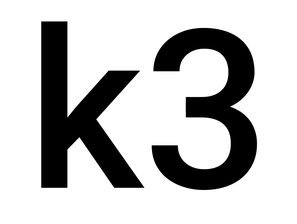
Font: Roboto_Medium